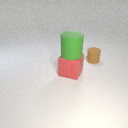
large red rubber cube below large green rubber cylinder